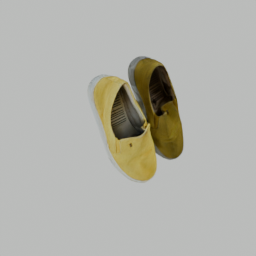
Label: people